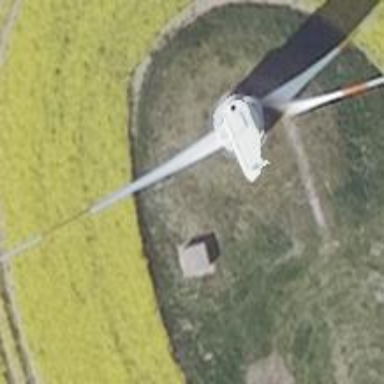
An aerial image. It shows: Wind generator powered by horizontal-axis wind turbine.